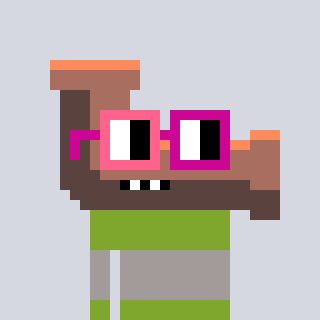
a pixel art character with square pink and red glasses, a pipe-shaped head and a slimegreen-colored body on a cool background